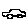
Label: car